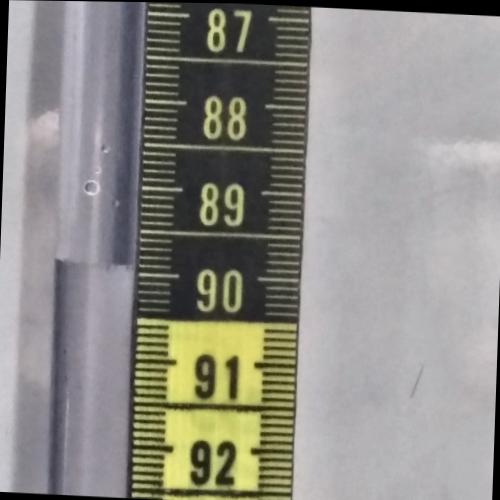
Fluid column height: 89.9 cm